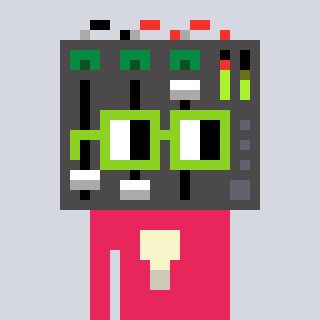
a pixel art character with square light green glasses, a mixer-shaped head and a redpinkish-colored body on a cool background